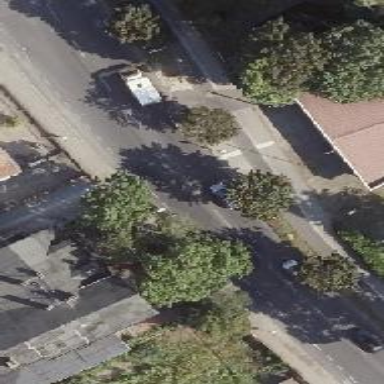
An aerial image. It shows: Secondary road with asphalt surface. There are separate lanes for cycling on the left and sidewalks on both sides. The lanes are marked.